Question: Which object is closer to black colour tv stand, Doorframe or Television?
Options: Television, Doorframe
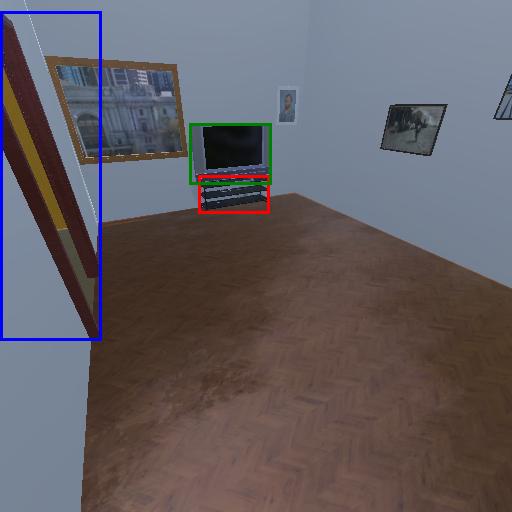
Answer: Television